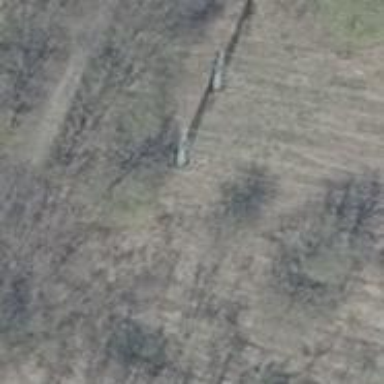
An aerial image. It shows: Power pole.